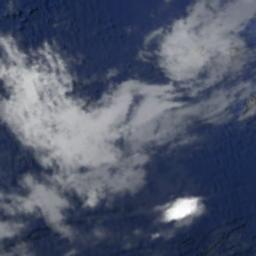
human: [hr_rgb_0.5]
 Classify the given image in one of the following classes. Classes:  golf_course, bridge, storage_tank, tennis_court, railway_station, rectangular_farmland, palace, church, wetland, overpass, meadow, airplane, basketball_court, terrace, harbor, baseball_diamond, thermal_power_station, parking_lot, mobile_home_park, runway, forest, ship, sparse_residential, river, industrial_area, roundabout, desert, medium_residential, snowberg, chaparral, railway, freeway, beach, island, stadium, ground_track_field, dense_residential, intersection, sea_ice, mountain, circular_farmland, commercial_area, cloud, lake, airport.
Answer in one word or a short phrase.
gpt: cloud